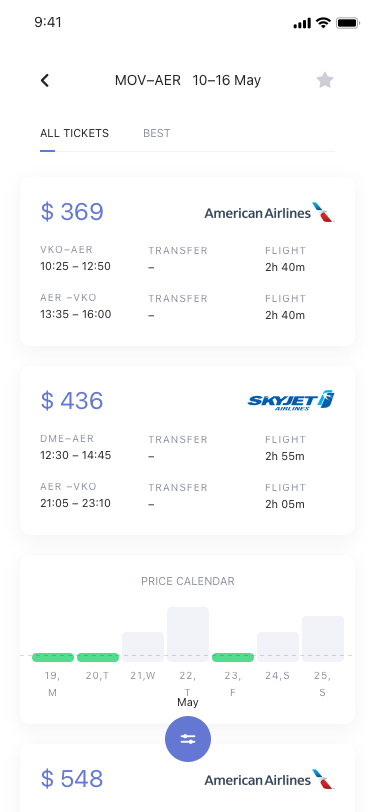
Text in this UI design:
10:25 – 12:50
–
2h 40m
VKO–AER
Transfer
Flight
13:35 – 16:00
–
2h 40m
AER –VKO
Transfer
Flight
$ 369
12:30 – 14:45
–
2h 55m
DME–AER
Transfer
Flight
21:05 – 23:10
–
2h 05m
AER –VKO
Transfer
Flight
$ 436
23,F
22,T
21,W
20,T
19,M
24,S
25,S
May
PRICE CALENDAR
VKO–AER
Transfer
Flight
$ 548
BEST
ALL TICKETS